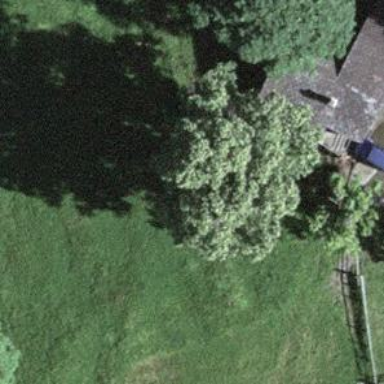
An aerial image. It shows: Single tag "natural: tree."